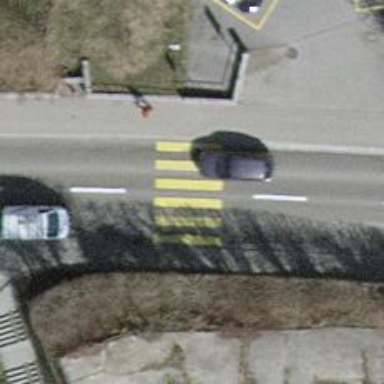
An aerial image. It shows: Uncontrolled road crossing with markings.